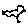
Label: bird